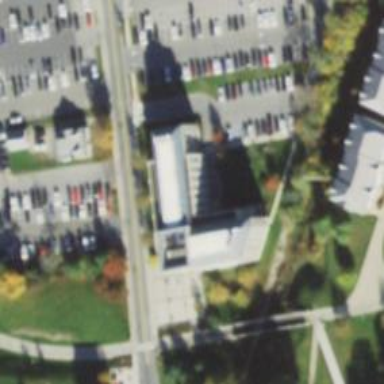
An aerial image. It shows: University building.